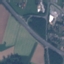
Land use / land cover class: Highway